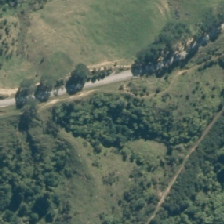
Land cover: low_producing_grassland